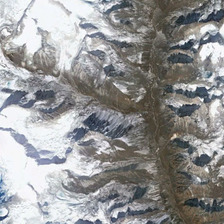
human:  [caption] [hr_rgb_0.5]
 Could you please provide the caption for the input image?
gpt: the green hills are next to each other in an unbroken line .

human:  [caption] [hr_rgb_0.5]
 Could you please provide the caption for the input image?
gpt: many long mountain roads are on the green hills .

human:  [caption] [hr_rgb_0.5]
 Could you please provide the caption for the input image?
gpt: in some places there is snow some place no .

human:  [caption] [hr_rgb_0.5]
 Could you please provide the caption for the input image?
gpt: this is a big snow mountain .

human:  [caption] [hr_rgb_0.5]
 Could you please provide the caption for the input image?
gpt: the green hills are next to each other in an unbroken line .